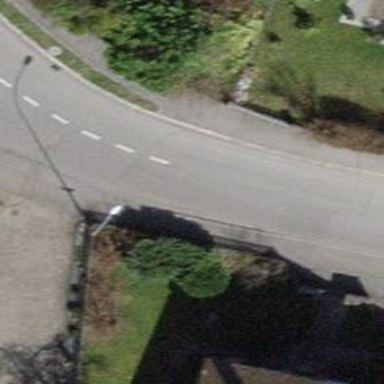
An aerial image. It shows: Unmarked crossing on the road.